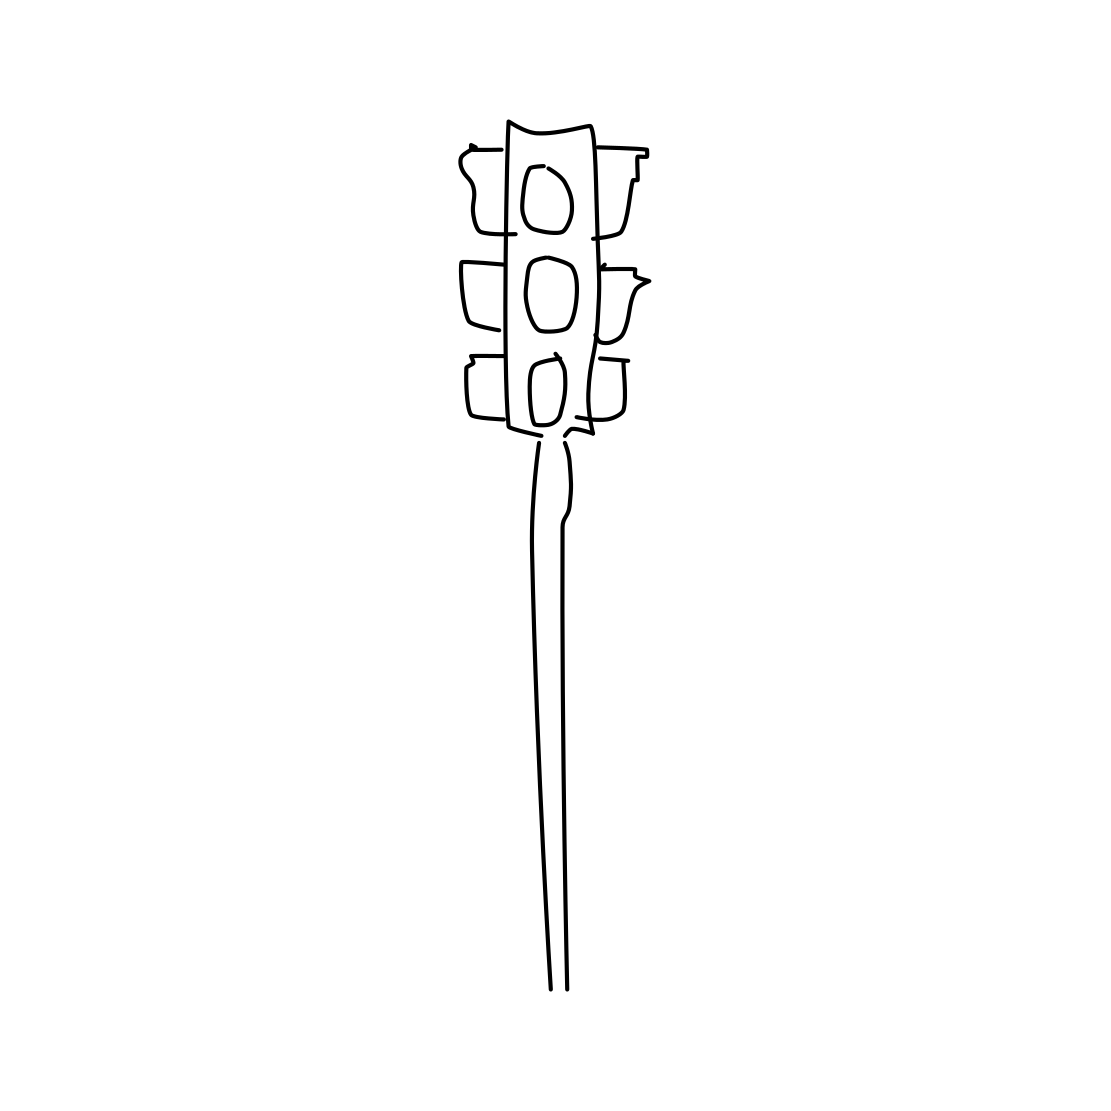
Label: traffic light